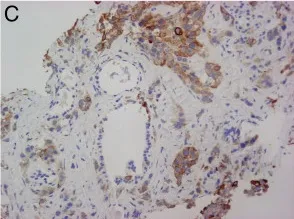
Cytological and histological aspects of the nodule. (C) Thyroid core biopsy (CK19, magnitude 200 X): Strong cytoplasmic positivity in neoplastic cells.
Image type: pathology (immunostaining)